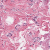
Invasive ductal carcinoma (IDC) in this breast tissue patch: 0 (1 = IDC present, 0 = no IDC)